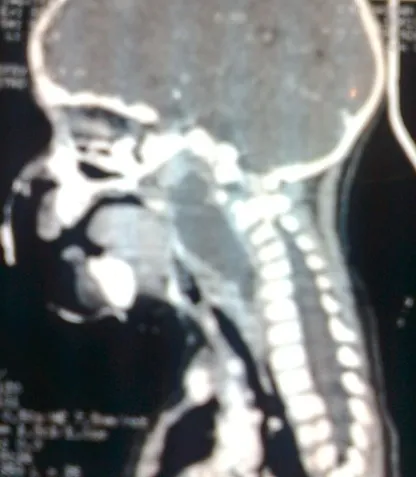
CT scan sagittal view that shows a retropharyngeal abscess with straightness of the cervical spine.
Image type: radiology (ct)